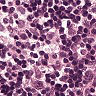
Metastatic tissue present: no